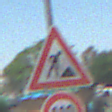
Verkehrszeichen: Arbeitsstelle
Zusatzzeichen unten: Geschwindigkeit110
Umgebung: Outdoor, Nature
Tageszeit: Midday
Wetter: Clear
Licht: Natural
Jahreszeit: NotSpecified
Kontrast: HighContrast